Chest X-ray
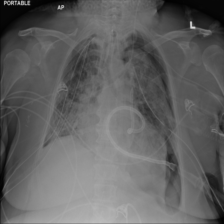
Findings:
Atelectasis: negative
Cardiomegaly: negative
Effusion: negative
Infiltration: negative
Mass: negative
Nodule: negative
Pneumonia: negative
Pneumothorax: positive
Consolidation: negative
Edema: negative
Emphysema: negative
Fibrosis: negative
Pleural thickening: negative
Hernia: negative